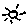
Label: sun